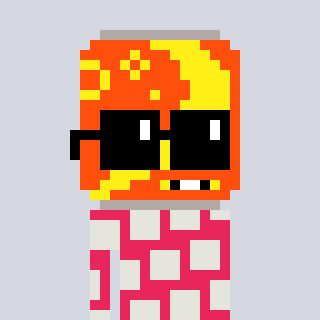
a pixel art character with square black sunglasses, a pop-shaped head and a redpinkish-colored body on a cool background